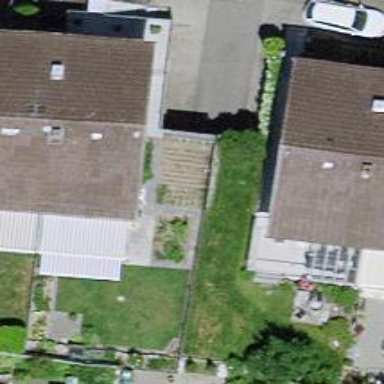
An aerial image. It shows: Group of garages.